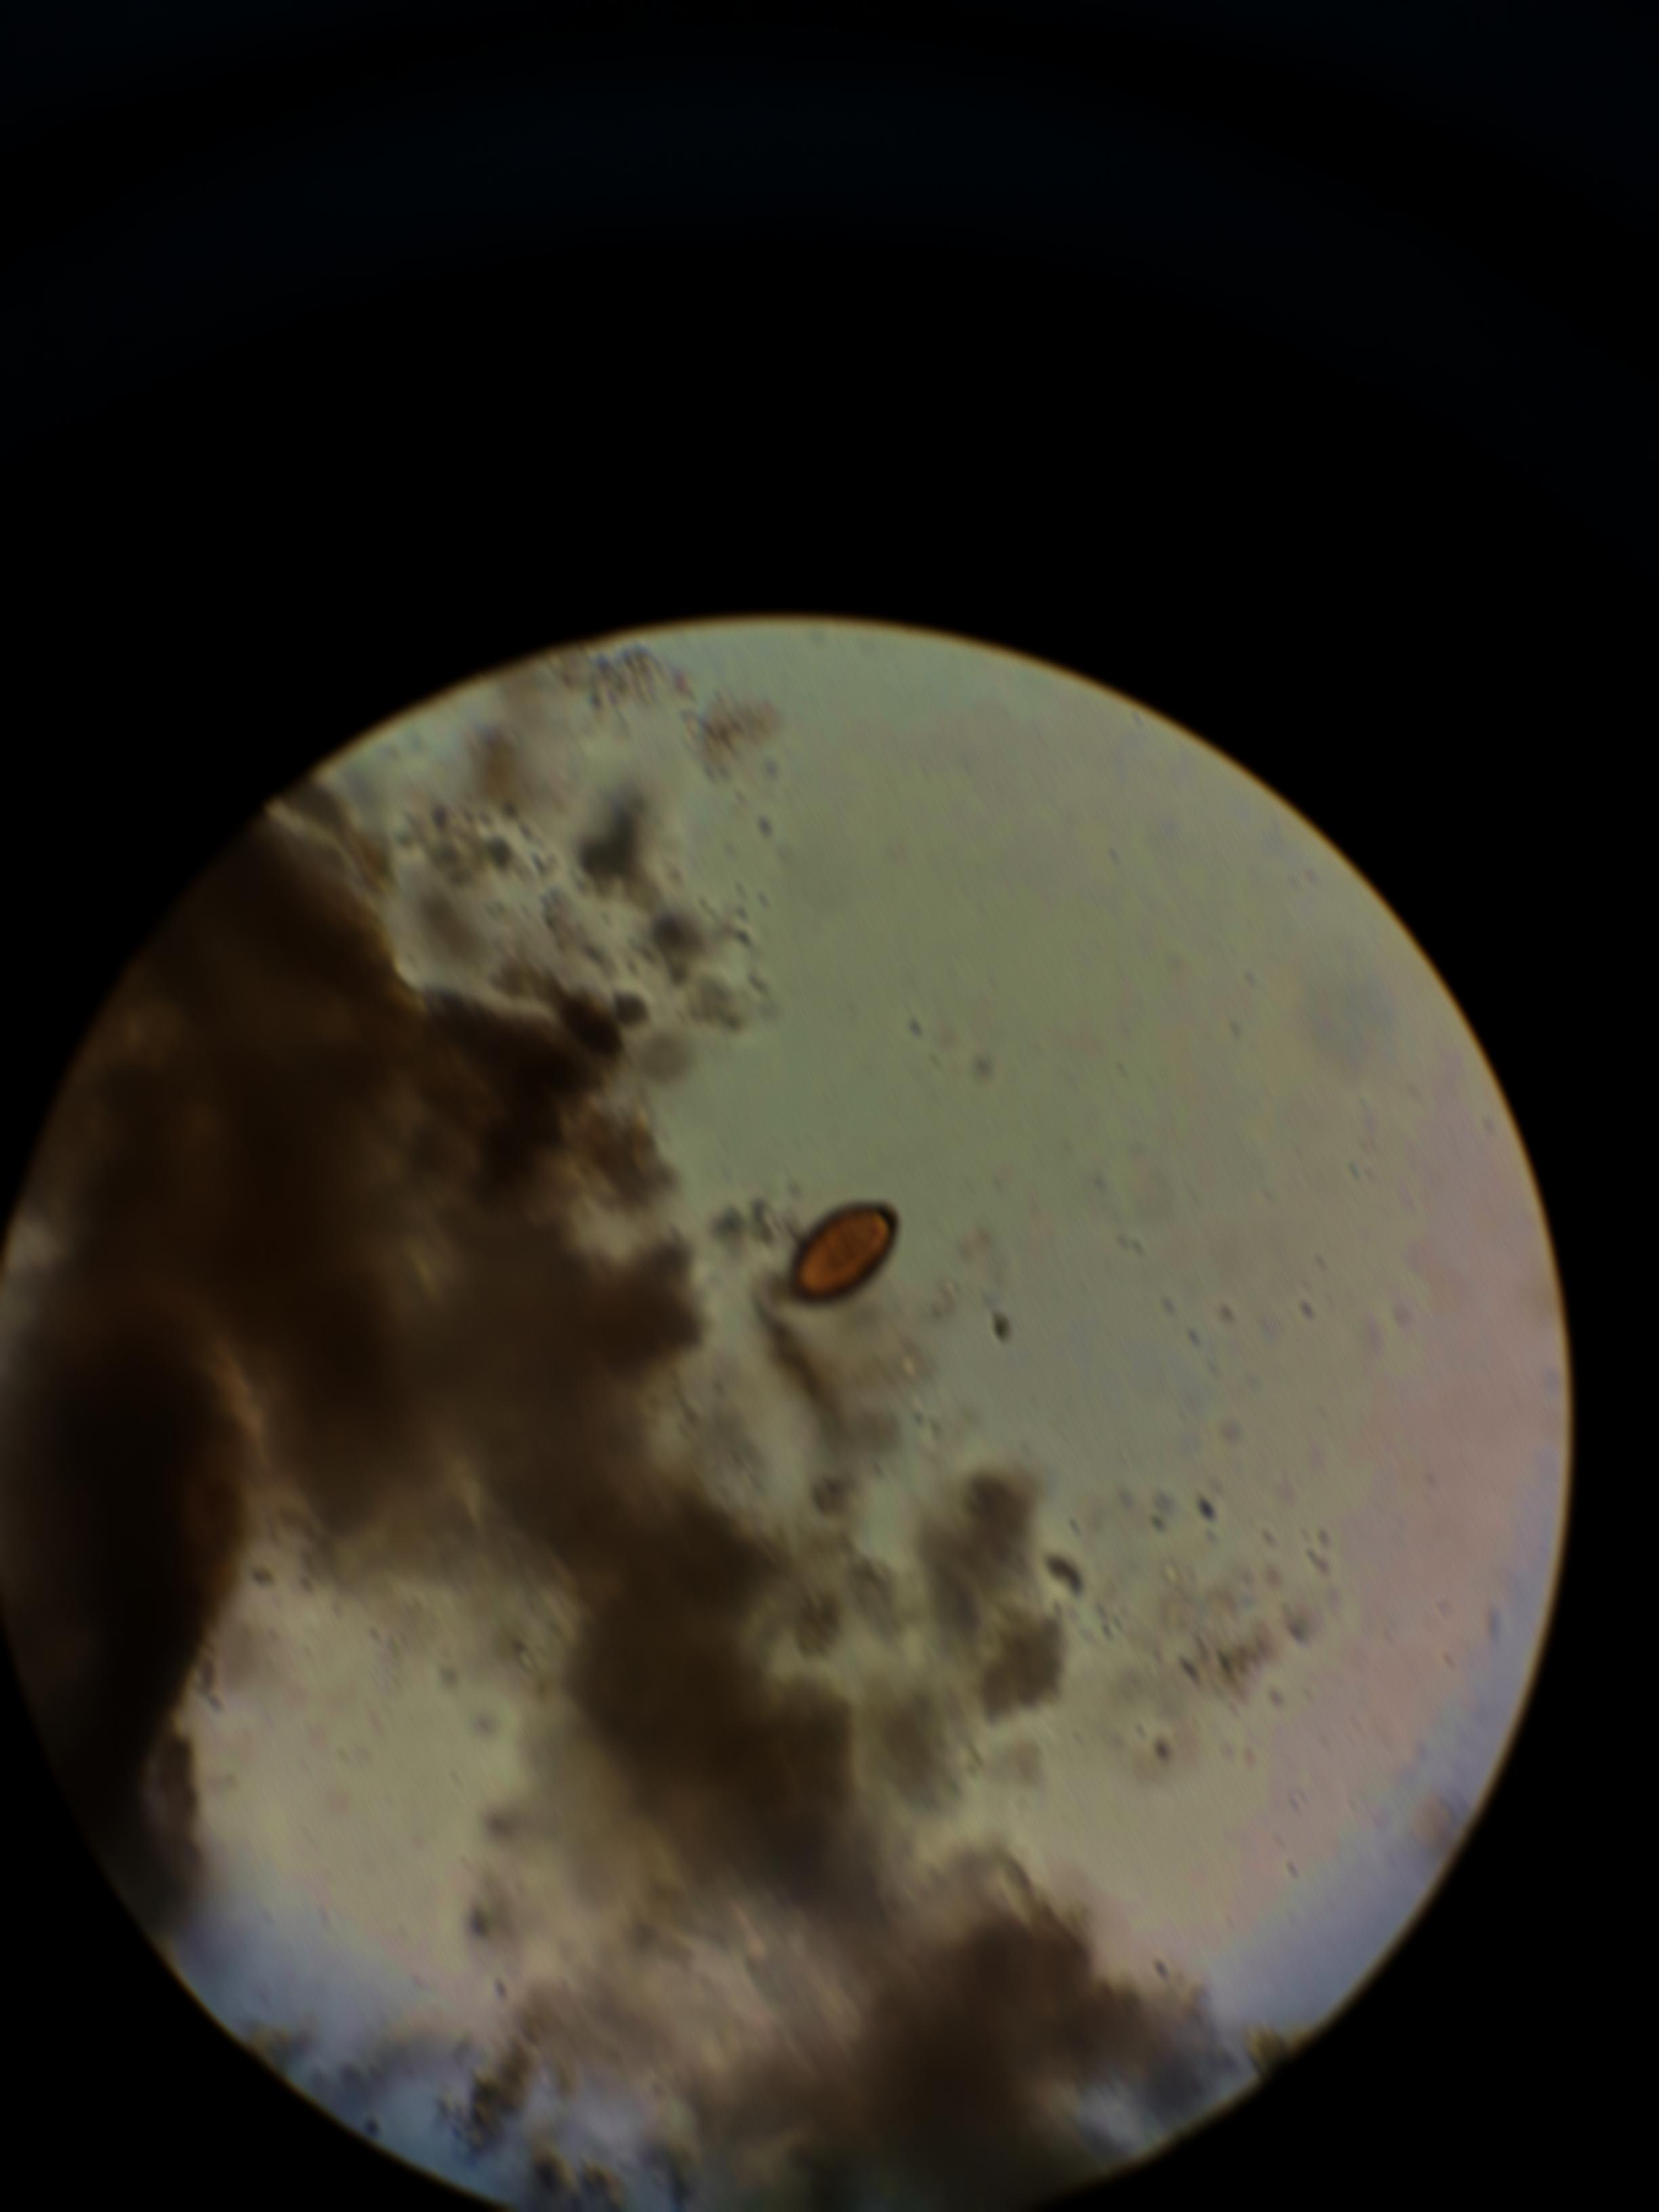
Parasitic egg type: Trichuris trichiura